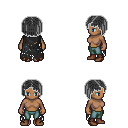
a pixel art fantasy rpg character, female body template, human, dark skin, black tattered cape, teal pants, gray pageboy hairstyle, brown shoes, four views (front, back, left, right), 2x2 character sprite sheet, small pixel art, hard edges, no anti-aliasing